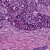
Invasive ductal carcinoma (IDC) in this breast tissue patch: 1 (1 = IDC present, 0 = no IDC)